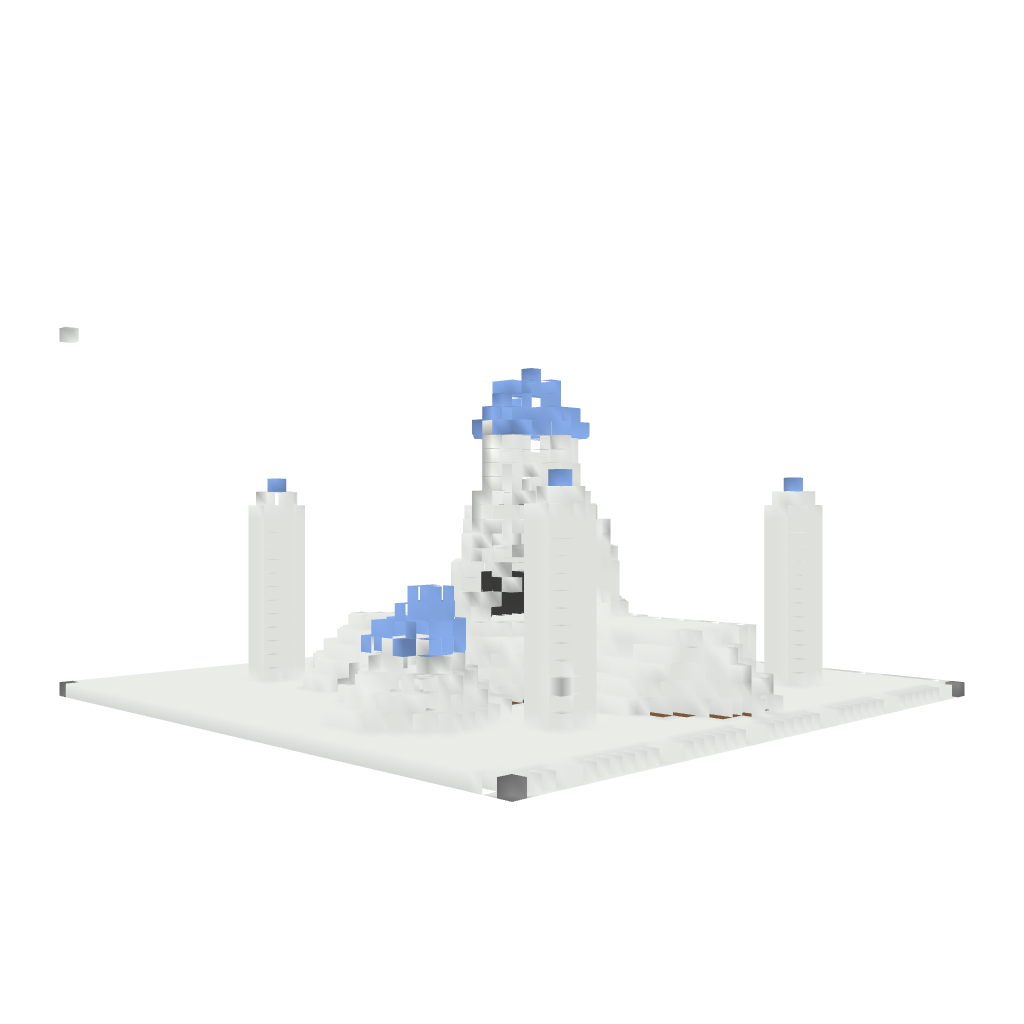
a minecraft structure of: Adventure Time Ice Kingdom - By Cybersneeze